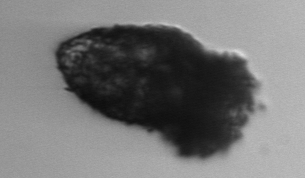
Label: Stenosemella_pacifica